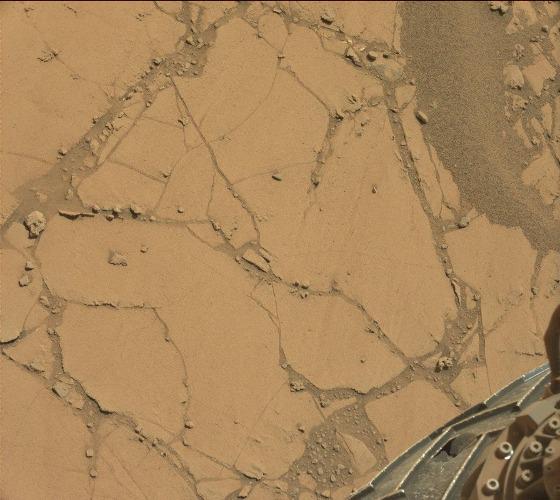
Terrain classes present: Background, Bedrock, Gravel / Sand / Soil, Rock